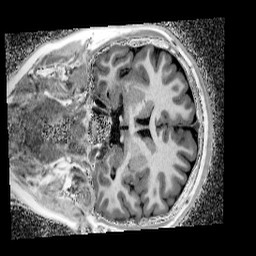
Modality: UNIT1_denoised
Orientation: coronal
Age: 12
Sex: female
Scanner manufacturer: siemens
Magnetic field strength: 3 T
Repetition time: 4 s
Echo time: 0.00299 s